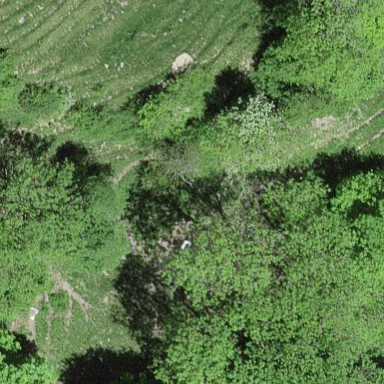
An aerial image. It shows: Forest area.